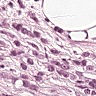
Metastatic tissue present: yes